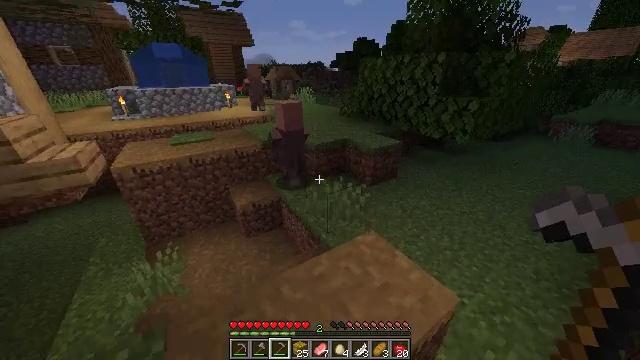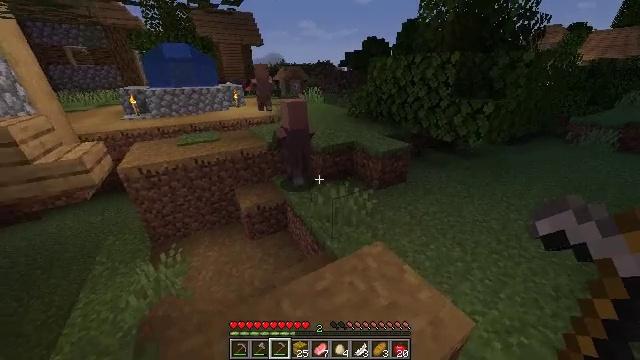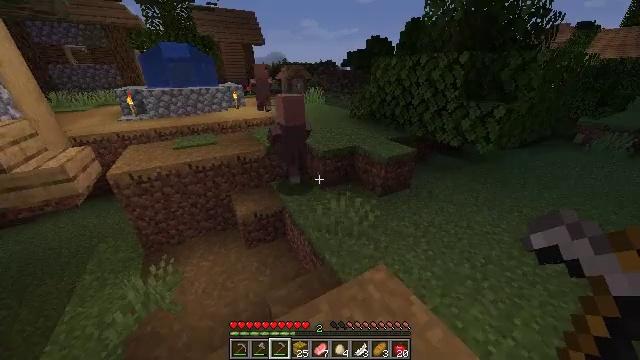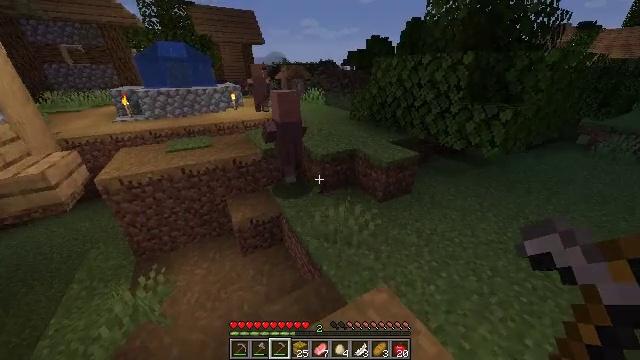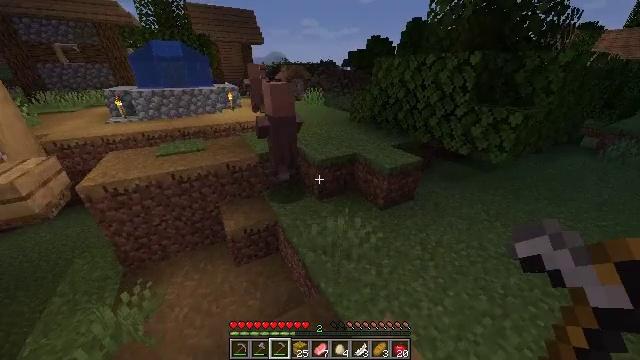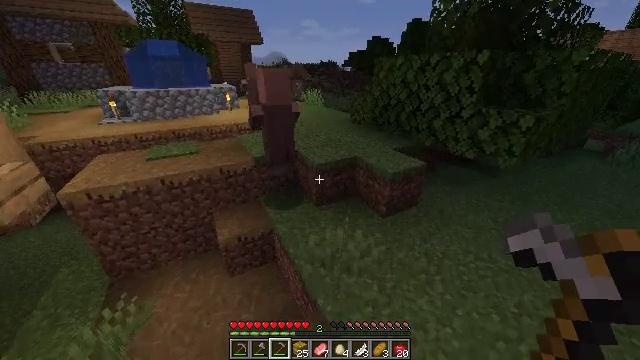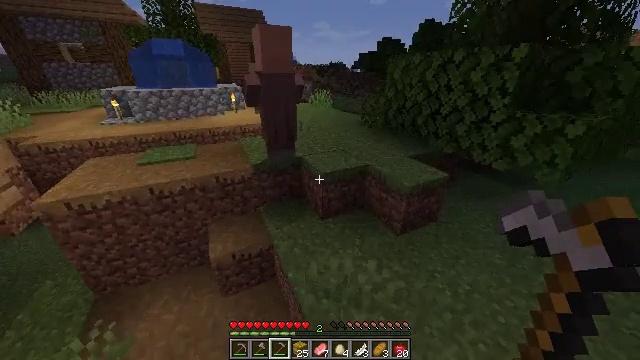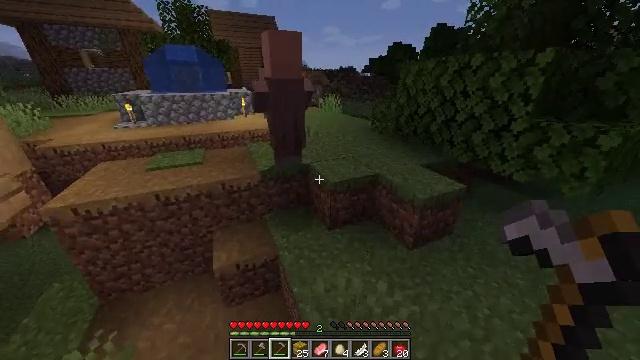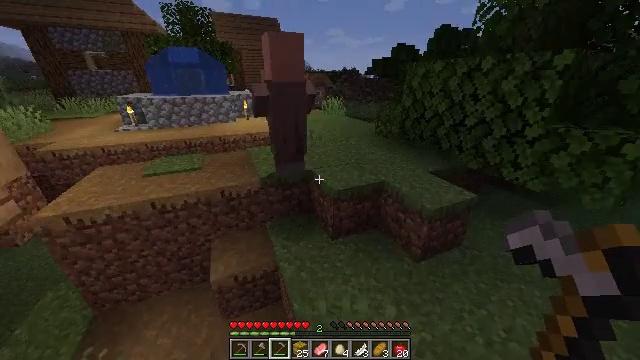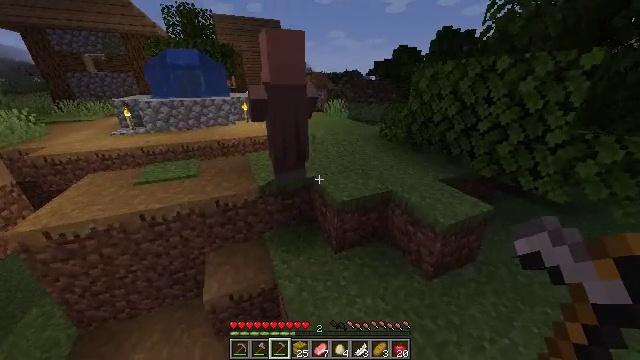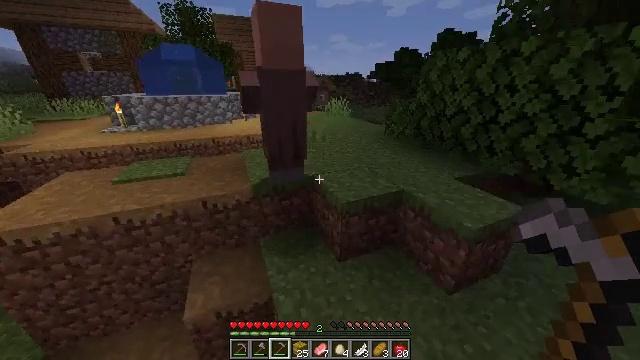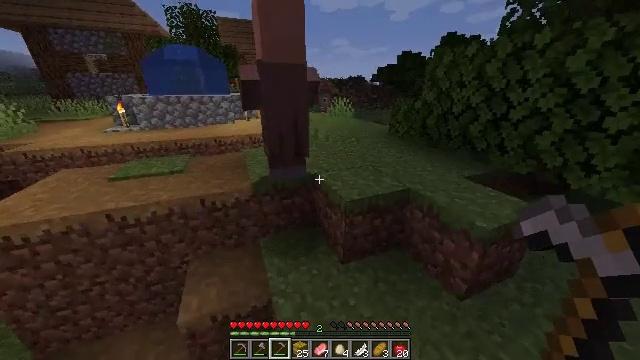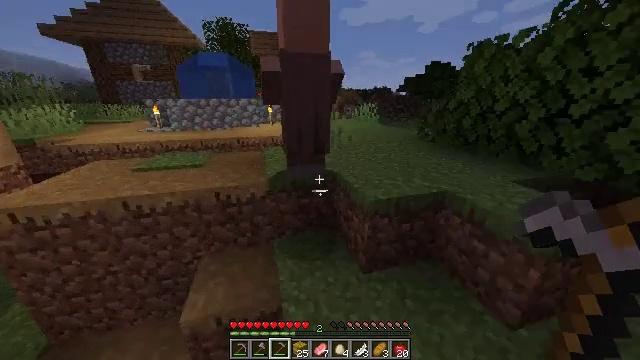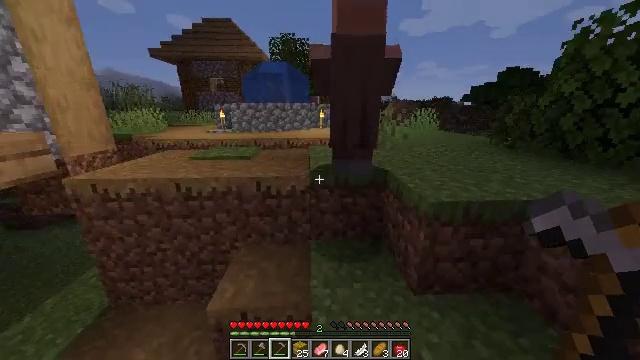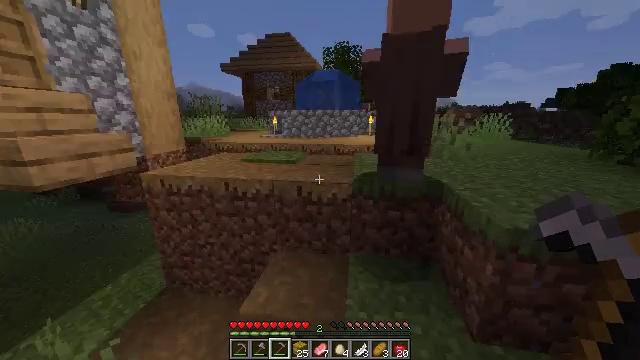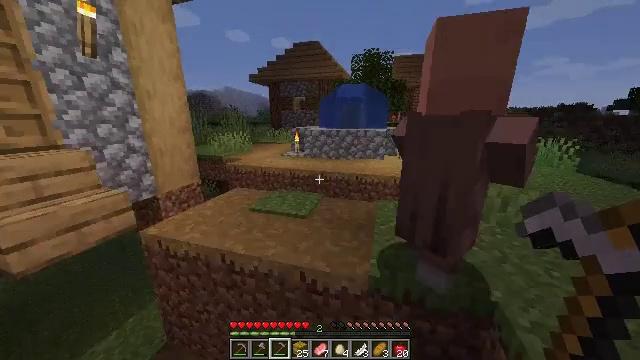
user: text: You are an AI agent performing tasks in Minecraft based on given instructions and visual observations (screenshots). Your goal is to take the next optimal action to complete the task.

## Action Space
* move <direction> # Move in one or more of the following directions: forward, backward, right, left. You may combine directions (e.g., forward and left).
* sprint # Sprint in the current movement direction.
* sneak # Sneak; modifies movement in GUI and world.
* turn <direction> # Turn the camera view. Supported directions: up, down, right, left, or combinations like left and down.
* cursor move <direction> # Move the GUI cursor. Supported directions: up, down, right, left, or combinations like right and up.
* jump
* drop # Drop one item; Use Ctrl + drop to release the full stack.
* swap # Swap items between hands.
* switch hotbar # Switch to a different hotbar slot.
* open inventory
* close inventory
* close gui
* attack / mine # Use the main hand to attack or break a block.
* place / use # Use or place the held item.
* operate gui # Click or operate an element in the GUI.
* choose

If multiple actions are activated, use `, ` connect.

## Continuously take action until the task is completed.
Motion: motion action
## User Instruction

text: Gather hay blocks from the farm.
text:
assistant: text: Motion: move forward, turn left
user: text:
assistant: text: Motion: move forward
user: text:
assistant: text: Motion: move forward
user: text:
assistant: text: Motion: move forward
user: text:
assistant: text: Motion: move forward
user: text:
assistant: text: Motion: move forward, turn left
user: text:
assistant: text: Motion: move forward, turn left and up
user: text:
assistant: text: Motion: move forward
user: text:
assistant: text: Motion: move forward
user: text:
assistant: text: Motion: move forward
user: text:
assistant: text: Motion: move forward
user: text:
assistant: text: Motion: move forward, turn left and up
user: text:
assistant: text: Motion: move forward, turn left and up
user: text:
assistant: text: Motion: move forward, turn left and up, jump
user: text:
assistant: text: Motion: move forward, turn left, jump
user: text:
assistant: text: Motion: move forward, turn left, jump
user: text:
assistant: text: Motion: move forward and move right, turn left, jump
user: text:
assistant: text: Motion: move forward and move right, jump
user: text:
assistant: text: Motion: move forward and move right, turn left, jump
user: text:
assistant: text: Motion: move forward and move right, turn left and down, jump
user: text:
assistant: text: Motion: move forward and move right, turn left and down
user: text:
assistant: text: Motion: move forward, turn left and down
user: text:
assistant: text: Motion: move forward, turn left
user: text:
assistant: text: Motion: move forward, turn left
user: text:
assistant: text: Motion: move forward, turn left
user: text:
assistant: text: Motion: move forward
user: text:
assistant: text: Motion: move forward
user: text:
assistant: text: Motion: move forward, jump
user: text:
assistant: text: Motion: move forward, sprint, turn left, jump
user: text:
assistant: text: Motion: move forward, sprint, jump